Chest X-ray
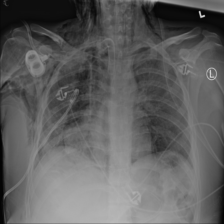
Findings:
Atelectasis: negative
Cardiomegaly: negative
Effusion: negative
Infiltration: negative
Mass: negative
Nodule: negative
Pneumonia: negative
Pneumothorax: negative
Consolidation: negative
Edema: negative
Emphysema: negative
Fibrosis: negative
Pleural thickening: negative
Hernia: negative